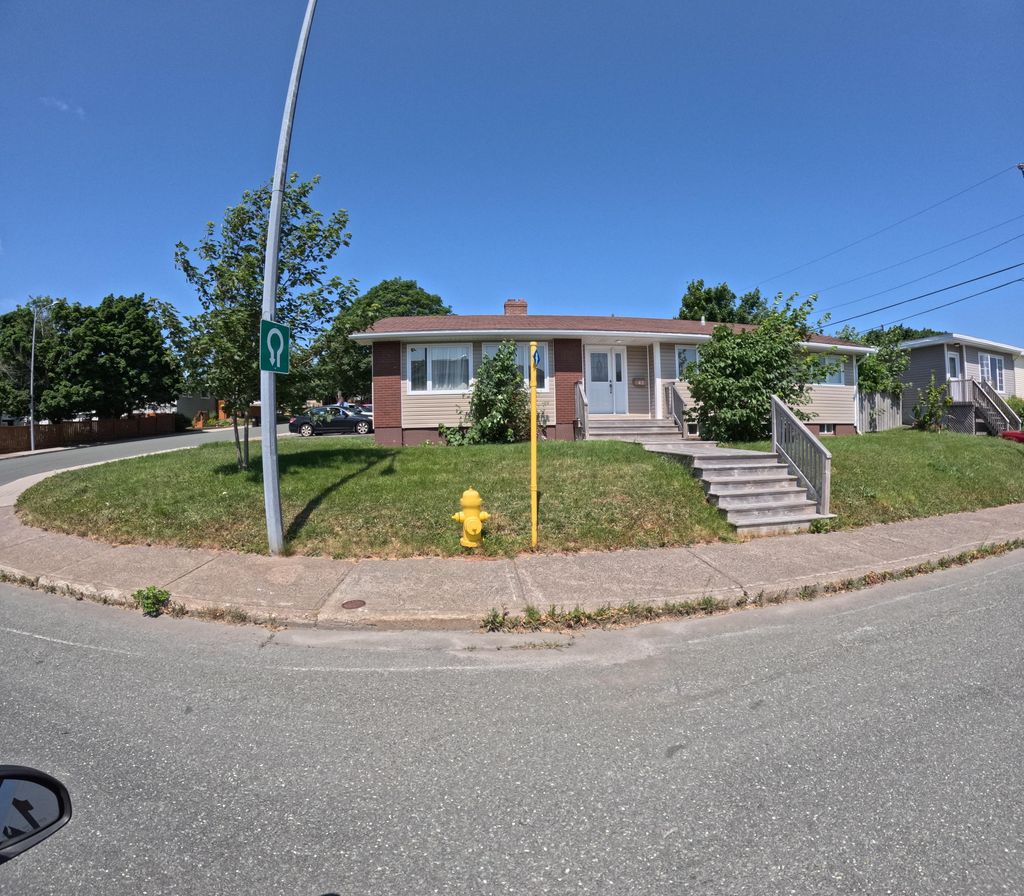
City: st_johns